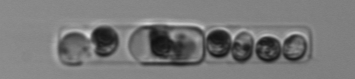
Label: Guinardia_delicatula_TAG_internal_parasite